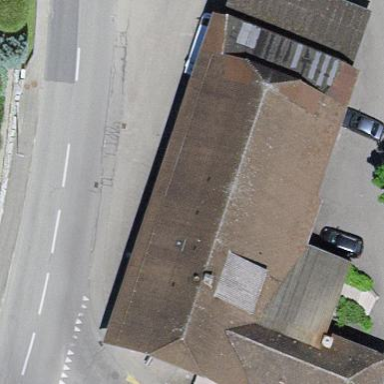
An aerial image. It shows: Restaurant in building.